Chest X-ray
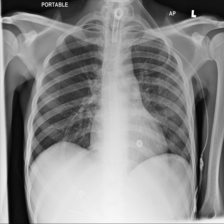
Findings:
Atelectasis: positive
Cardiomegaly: negative
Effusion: negative
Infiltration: negative
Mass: negative
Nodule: negative
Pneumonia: negative
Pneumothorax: negative
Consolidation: negative
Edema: negative
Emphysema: negative
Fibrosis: negative
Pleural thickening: negative
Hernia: negative